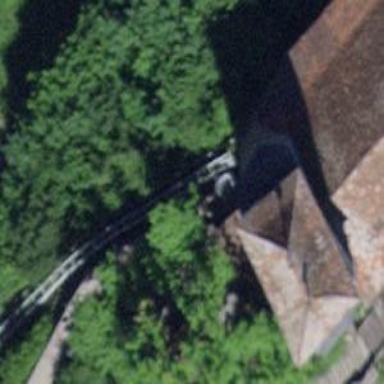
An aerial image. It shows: Funicular railway.